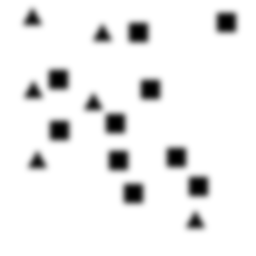
Squares: 10
Triangles: 6
Stars: 0
Total shapes: 16